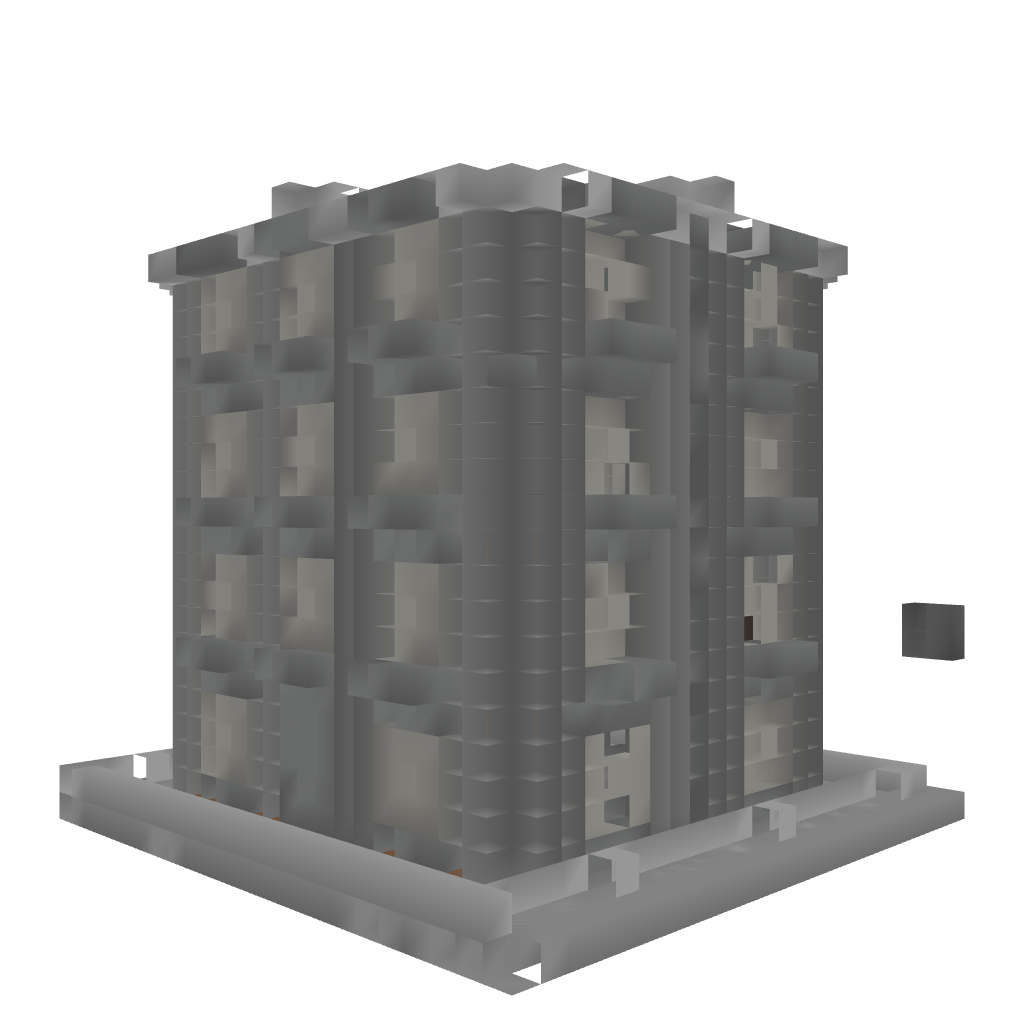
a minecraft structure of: Shop [Schematic]